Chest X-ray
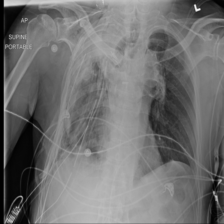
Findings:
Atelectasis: negative
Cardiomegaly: negative
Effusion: negative
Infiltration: negative
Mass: negative
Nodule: negative
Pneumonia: negative
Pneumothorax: negative
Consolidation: negative
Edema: negative
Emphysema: negative
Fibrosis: negative
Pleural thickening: negative
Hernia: negative